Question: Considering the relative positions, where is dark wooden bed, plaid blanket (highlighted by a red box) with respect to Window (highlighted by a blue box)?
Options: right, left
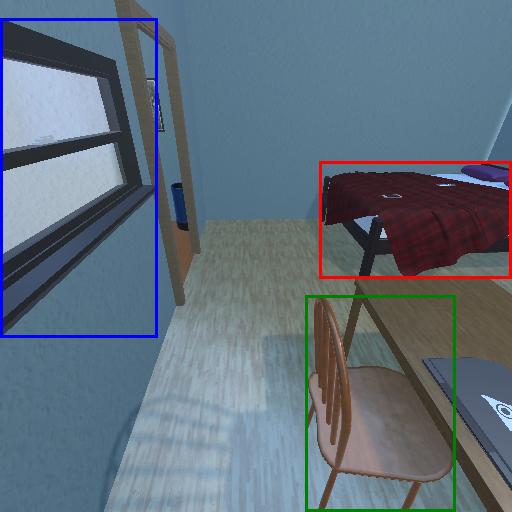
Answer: right